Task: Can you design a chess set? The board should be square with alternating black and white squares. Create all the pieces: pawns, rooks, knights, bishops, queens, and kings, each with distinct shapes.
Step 5469:
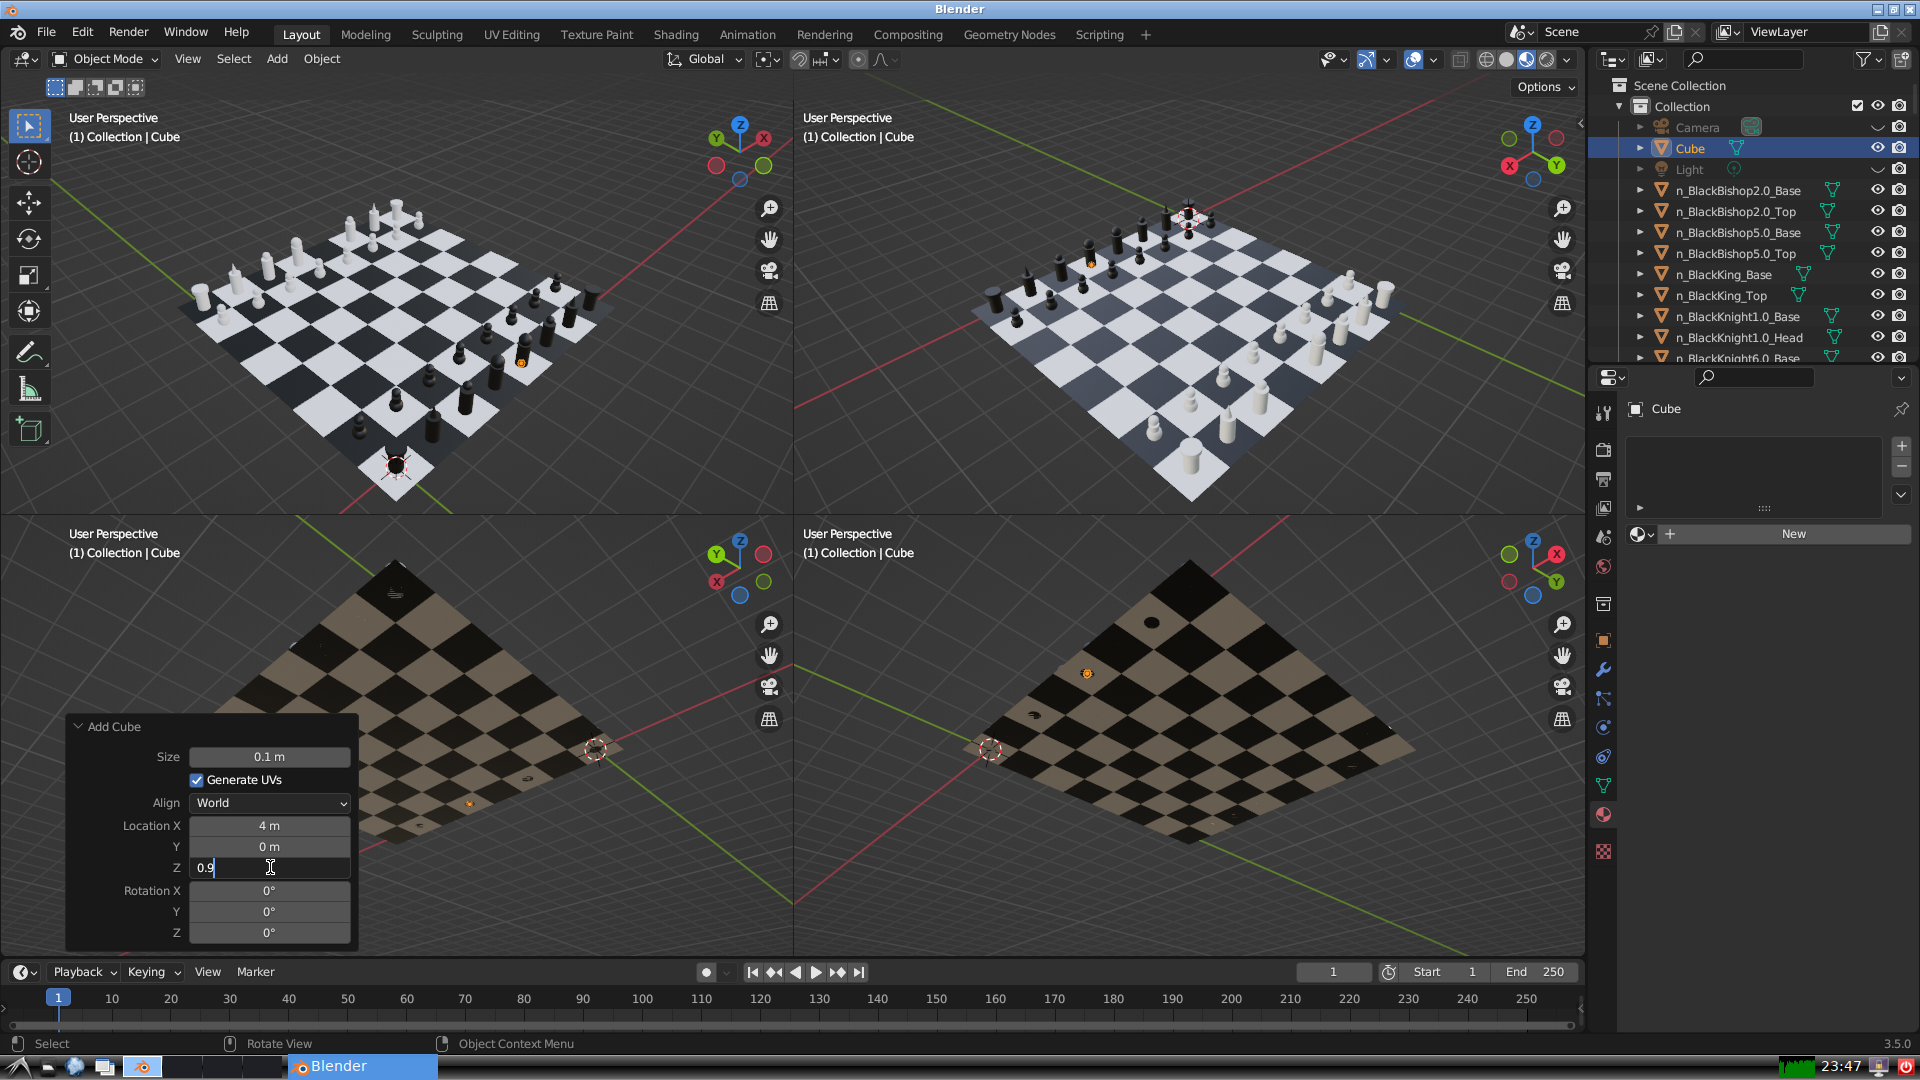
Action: {"key_press": ['Return']}